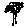
Label: flower